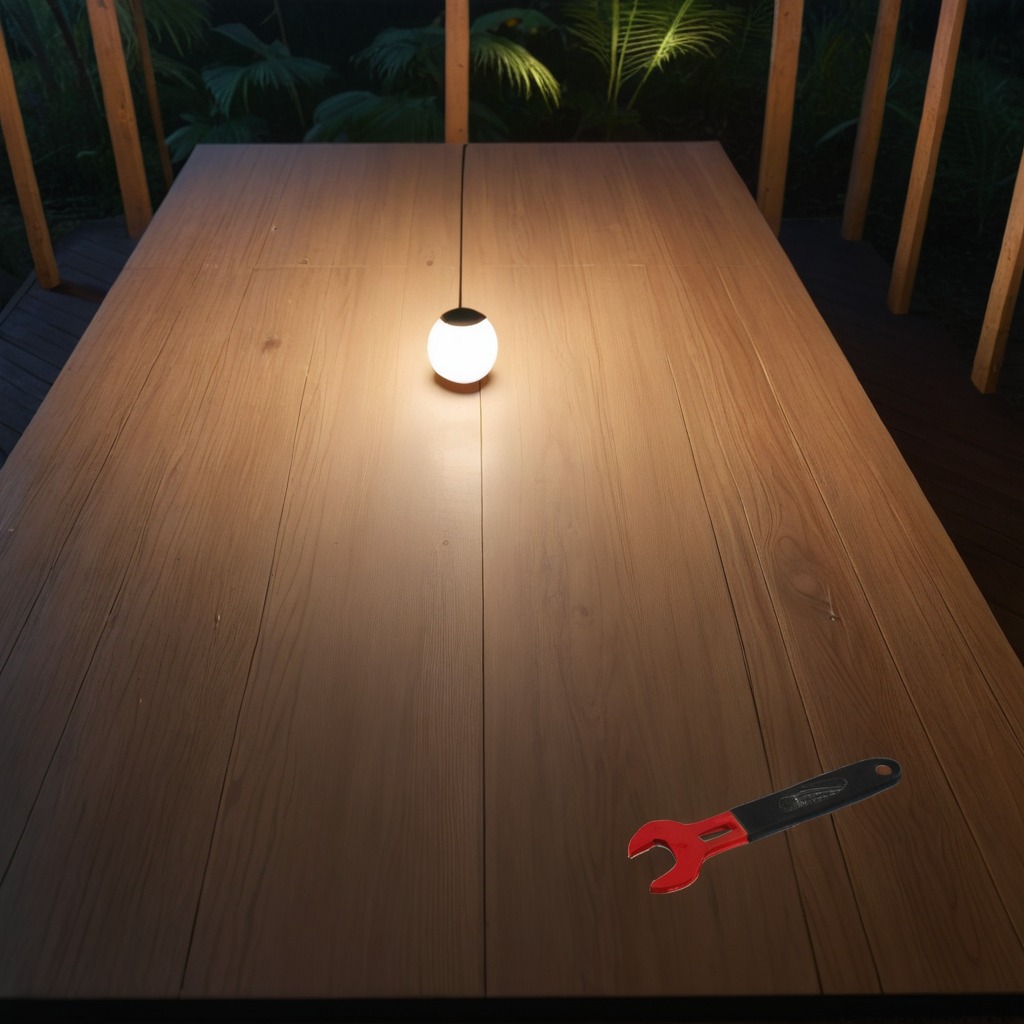
An wrench lies on a clean wooden table inside a jungle field workshop tent at night.